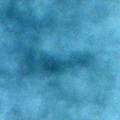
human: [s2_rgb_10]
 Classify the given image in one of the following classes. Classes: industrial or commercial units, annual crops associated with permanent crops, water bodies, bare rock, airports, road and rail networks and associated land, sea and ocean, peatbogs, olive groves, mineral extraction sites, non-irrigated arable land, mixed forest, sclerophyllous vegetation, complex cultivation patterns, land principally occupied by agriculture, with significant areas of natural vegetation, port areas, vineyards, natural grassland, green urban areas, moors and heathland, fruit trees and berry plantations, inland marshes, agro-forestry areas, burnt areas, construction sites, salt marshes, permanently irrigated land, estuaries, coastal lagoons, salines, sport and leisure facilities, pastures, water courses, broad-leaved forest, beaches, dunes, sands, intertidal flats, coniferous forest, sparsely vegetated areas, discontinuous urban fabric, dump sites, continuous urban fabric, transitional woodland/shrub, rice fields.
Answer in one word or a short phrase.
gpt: sea and ocean